Question: I had Java working with Eclipse but I had to set up up Javac on the command line. I set the environment variables shown below but it doesn't work. Eclipse has now also stopped working.

Any help would be great!
Thanks!
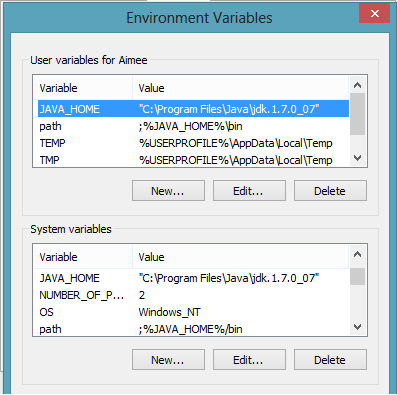
Answer: Ok so I went a bit crazy and uninstalled/reinstalled loads of different jdk's. Finally one installed completely when I saved it directly to my C drive. I updated my environment variables for eclipse and for my command prompt and voila! Java is now working! I guess the problems with the space between Program Files will haunt me forever so I shouldn't save anything there anymore.